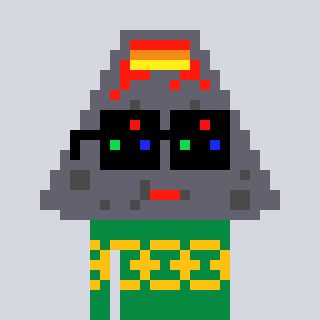
a pixel art character with square black sunglasses, a volcano-shaped head and a green-colored body on a cool background